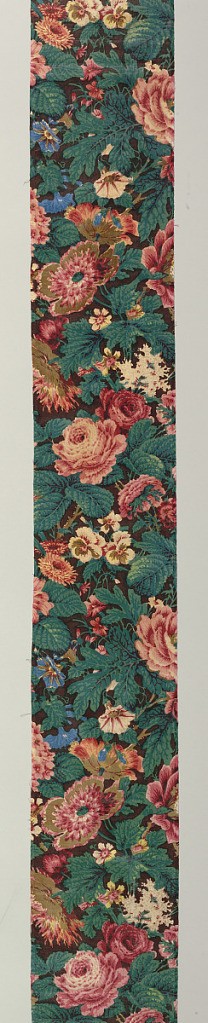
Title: Textile
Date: late 18th–early 19th century
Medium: cotton Technique: woodblock printed on plain weave, glazed
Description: Long, narrow fragment with an allover design of large scale naturalistically drawn flowers: roses, poppies, etc. Block printed in reds, blues, drab green and faded yellow against against a plum-colored background. Considerable over-printing with yellow and blue producing green, but yellow is much faded. Repeat incomplete.